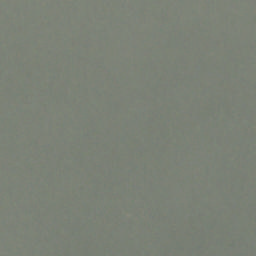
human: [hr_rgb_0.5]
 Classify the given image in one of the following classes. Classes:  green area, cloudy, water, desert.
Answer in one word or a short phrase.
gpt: cloudy